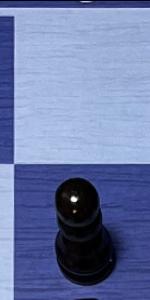
Label: Pawn_Black